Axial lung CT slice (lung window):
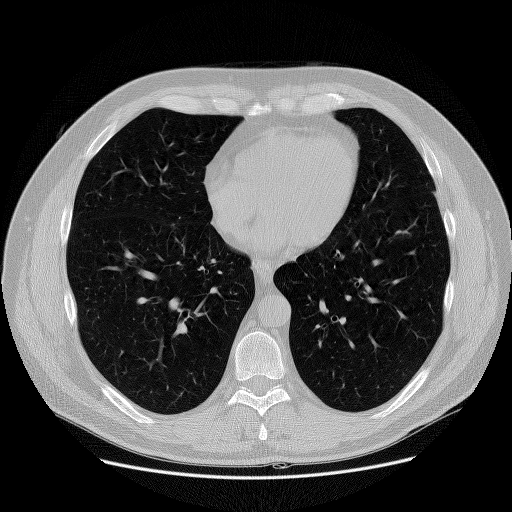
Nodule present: no